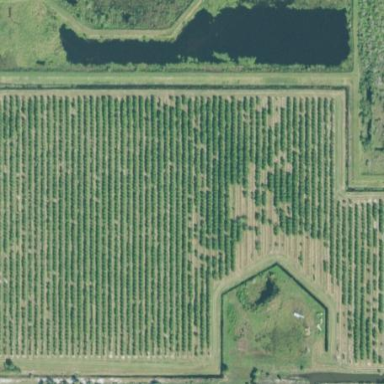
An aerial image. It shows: Orchard.